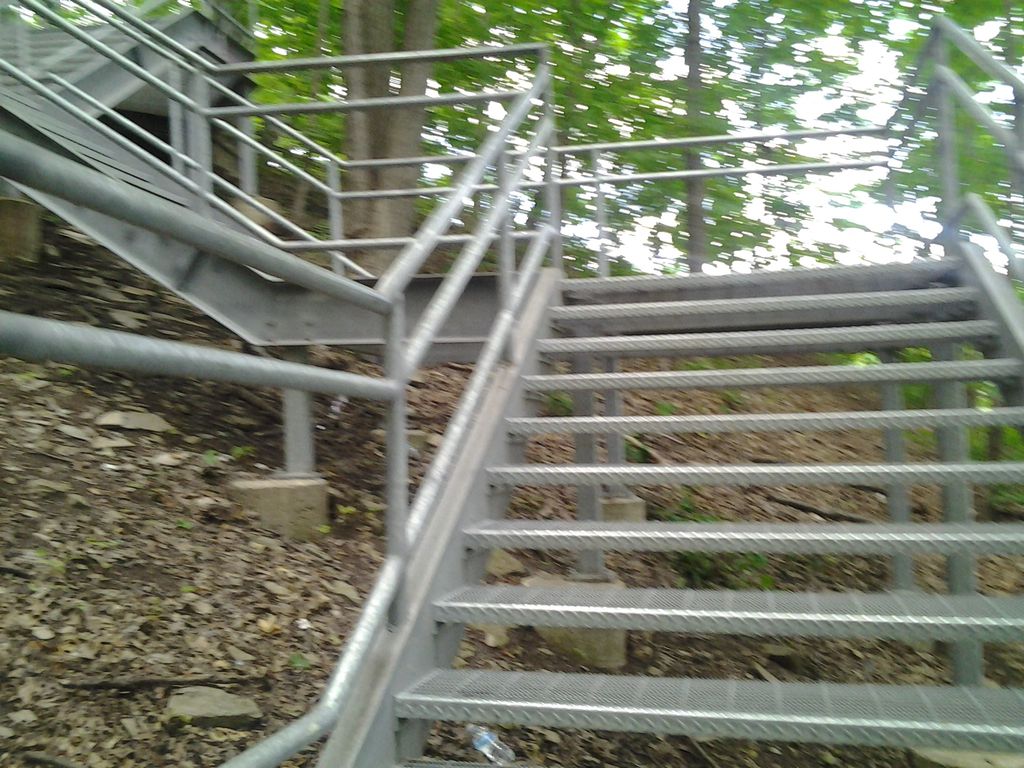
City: hamilton